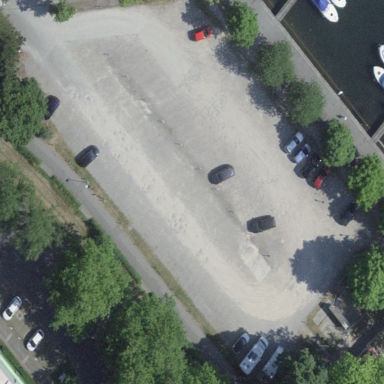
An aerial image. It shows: Parking area with fine gravel surface.